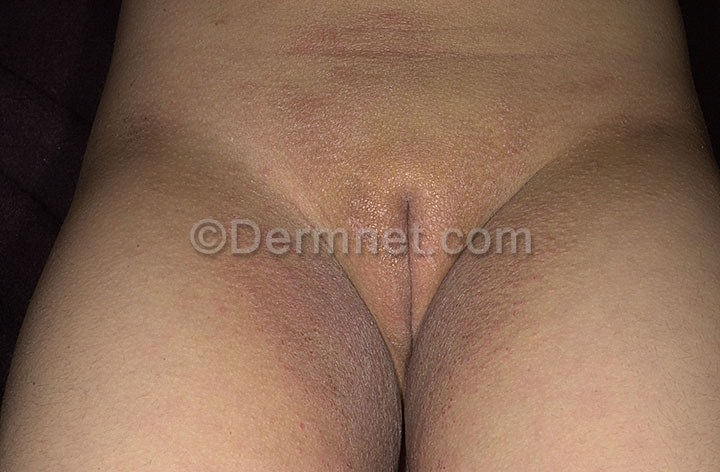
Disease: Atopic Dermatitis Photos